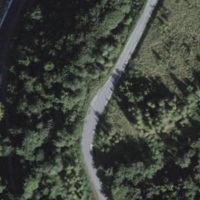
EUNIS habitat code: 45
Species observed at this site:
Oenothera glazioviana